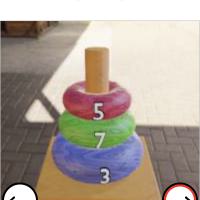
Task: sum
Answer: 15